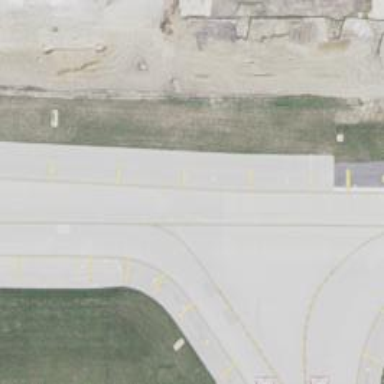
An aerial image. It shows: Image of taxiway at airport.